Field crop: maize
Growth stage: 2
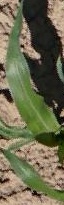
Species: maize